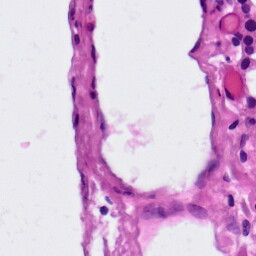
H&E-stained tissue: Lung